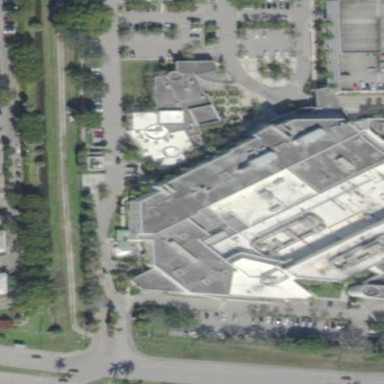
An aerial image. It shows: Hospital building.